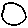
Label: moon